Question: I am using jquery slider , i want to all sliders current values when one slider is changing
'''
var slider = jQuery("<div class='slider'></div>").insertAfter(select)
.slider({
min : 0,
max : 4,
range : "min",
value : select[0].selectedIndex + 1,
slide : function(event, ui) {
},
change: function(event, ui) {
}
});
'''
'''
change: function(event, ui) {
jQuery(".minbeds").each(function(){
alert(jQuery(this).val());
});
}
'''
but whatever the slider values, it is only alerting the value '1'.

'''
jQuery(".slider").slider("value");
'''
will give the current slider value when change , but how can i get all slider values .
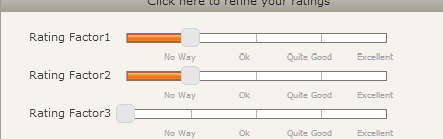
Answer: Use the following line to access the current values of the slider:
'''
var val = $('#slider').slider("option", "value");
'''